Interaction volume radius: 10 \u00c5
Interaction volume height: 10 \u00c5
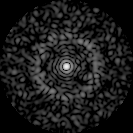
Disorder parameter: 0.8143